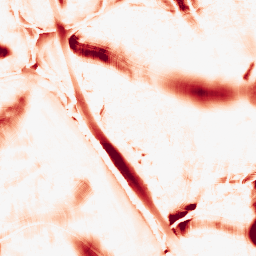
Category: morphological
Decomposition family: morphological_ellipse
Decomposition parameters: operation: opening
width: 50
height: 50
Upsampling method: sinc_hamming
Upsampling parameters: scale: 2
kernel_size: 8
Upsampling scale: 2